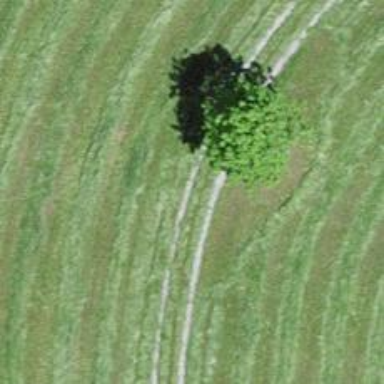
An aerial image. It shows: Unpaved track with tracktype grade4.